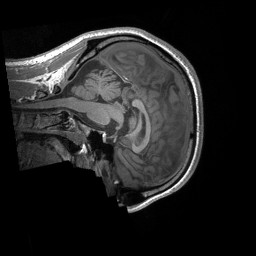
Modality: T1w
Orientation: sagittal
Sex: male
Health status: ill
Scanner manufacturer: siemens
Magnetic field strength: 3 T
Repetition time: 1.66 s
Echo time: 0.00254 s